Field crop: maize
Growth stage: 2
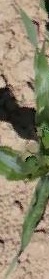
Species: maize